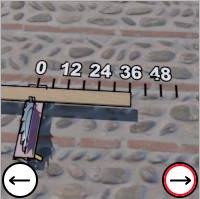
Task: length
Answer: 36
First scale value: 12.0